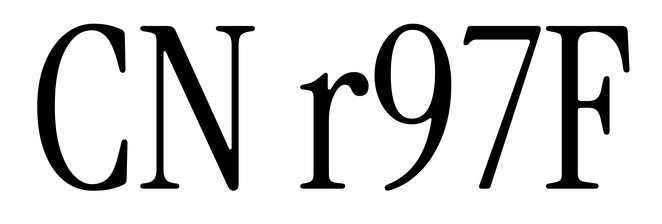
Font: InstrumentSerif-Regular